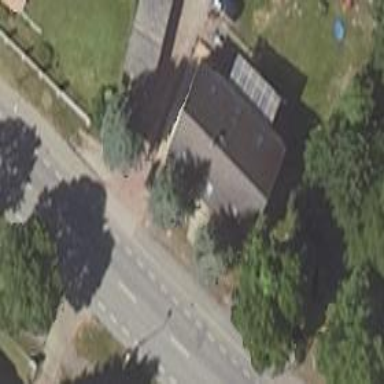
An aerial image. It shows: Simple and straightforward house.